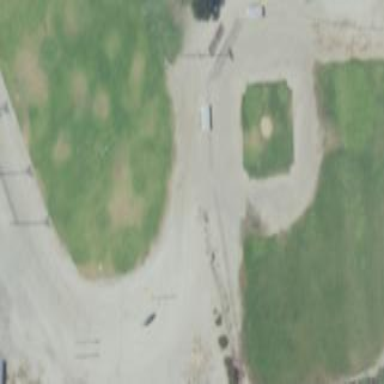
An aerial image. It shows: Baseball pitch for leisure land activities.